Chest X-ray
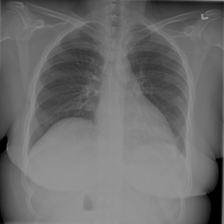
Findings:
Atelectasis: negative
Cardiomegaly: negative
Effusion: negative
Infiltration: negative
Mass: negative
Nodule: negative
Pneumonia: negative
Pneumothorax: negative
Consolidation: negative
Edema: negative
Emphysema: negative
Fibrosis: negative
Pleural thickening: negative
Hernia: negative